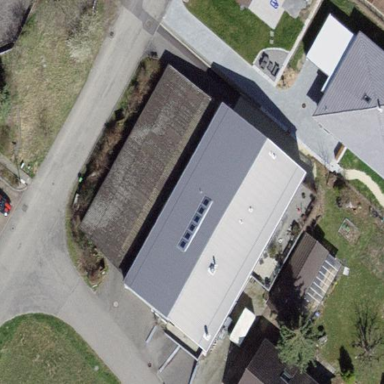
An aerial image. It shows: Hangar building.